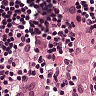
Metastatic tissue present: yes